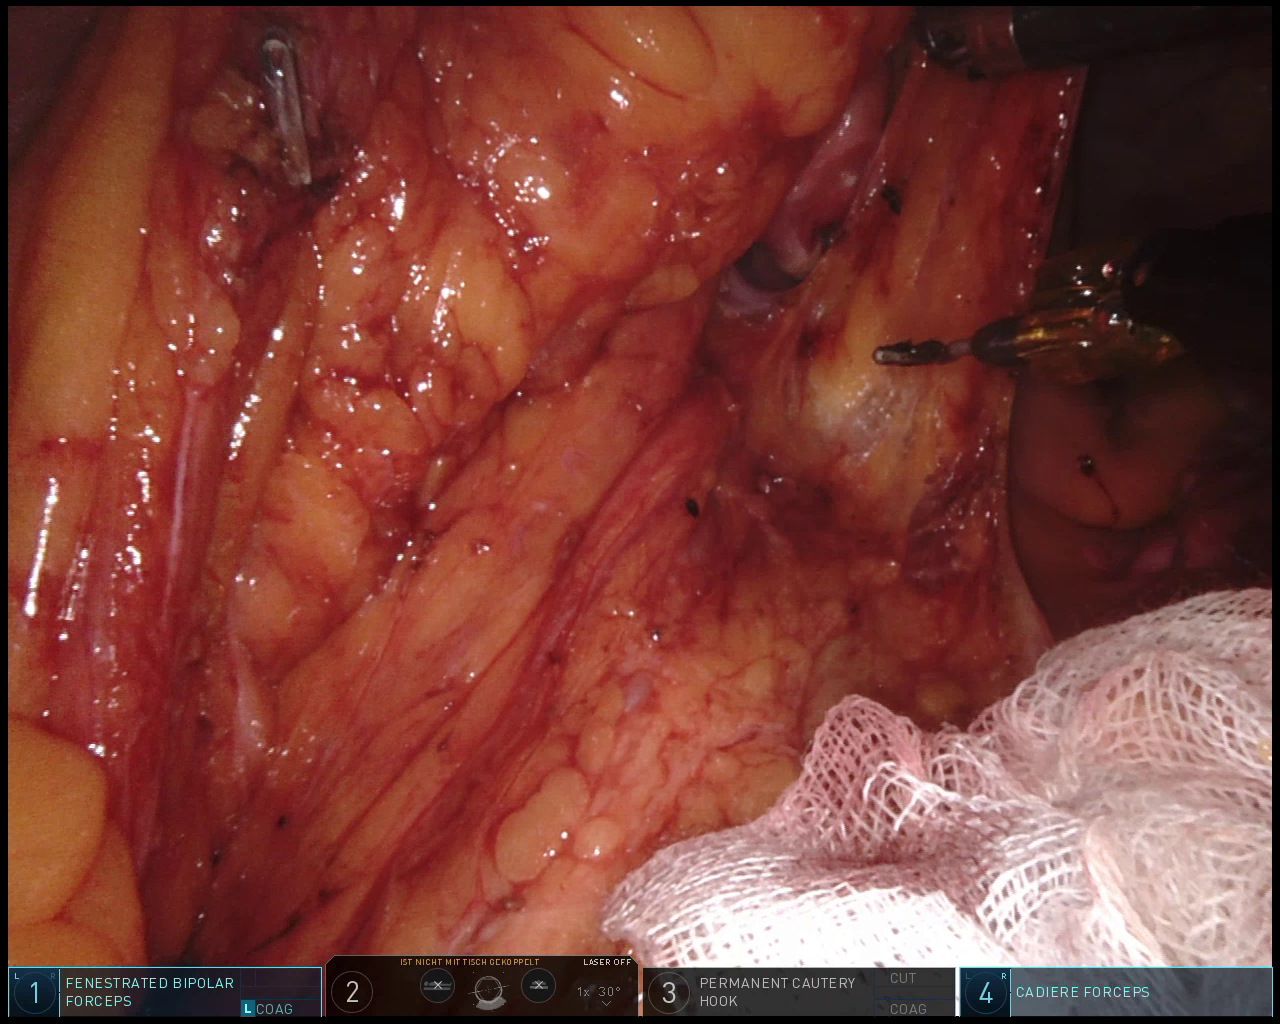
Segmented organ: ureter
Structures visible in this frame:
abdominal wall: yes
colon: no
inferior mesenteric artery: no
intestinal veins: no
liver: no
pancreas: no
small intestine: no
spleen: no
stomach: no
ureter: yes
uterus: no
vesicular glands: no